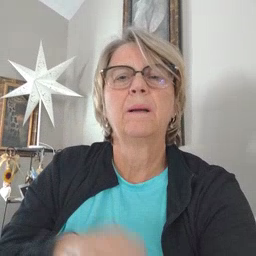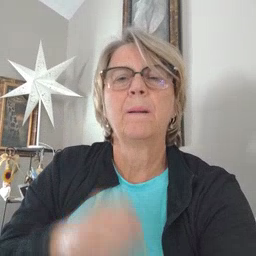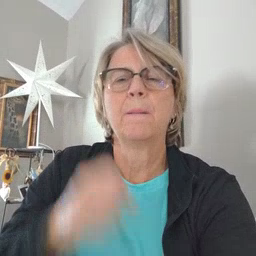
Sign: any